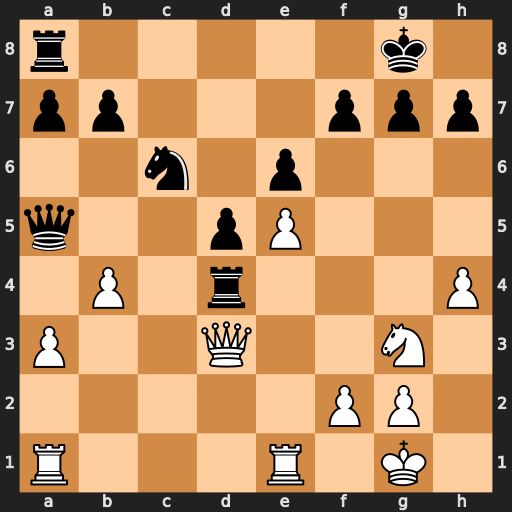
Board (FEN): r5k1/pp3ppp/2n1p3/q2pP3/1P1r3P/P2Q2N1/5PP1/R3R1K1
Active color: w
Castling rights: -
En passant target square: -
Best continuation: Qxd4 Nxd4 bxa5